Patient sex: M
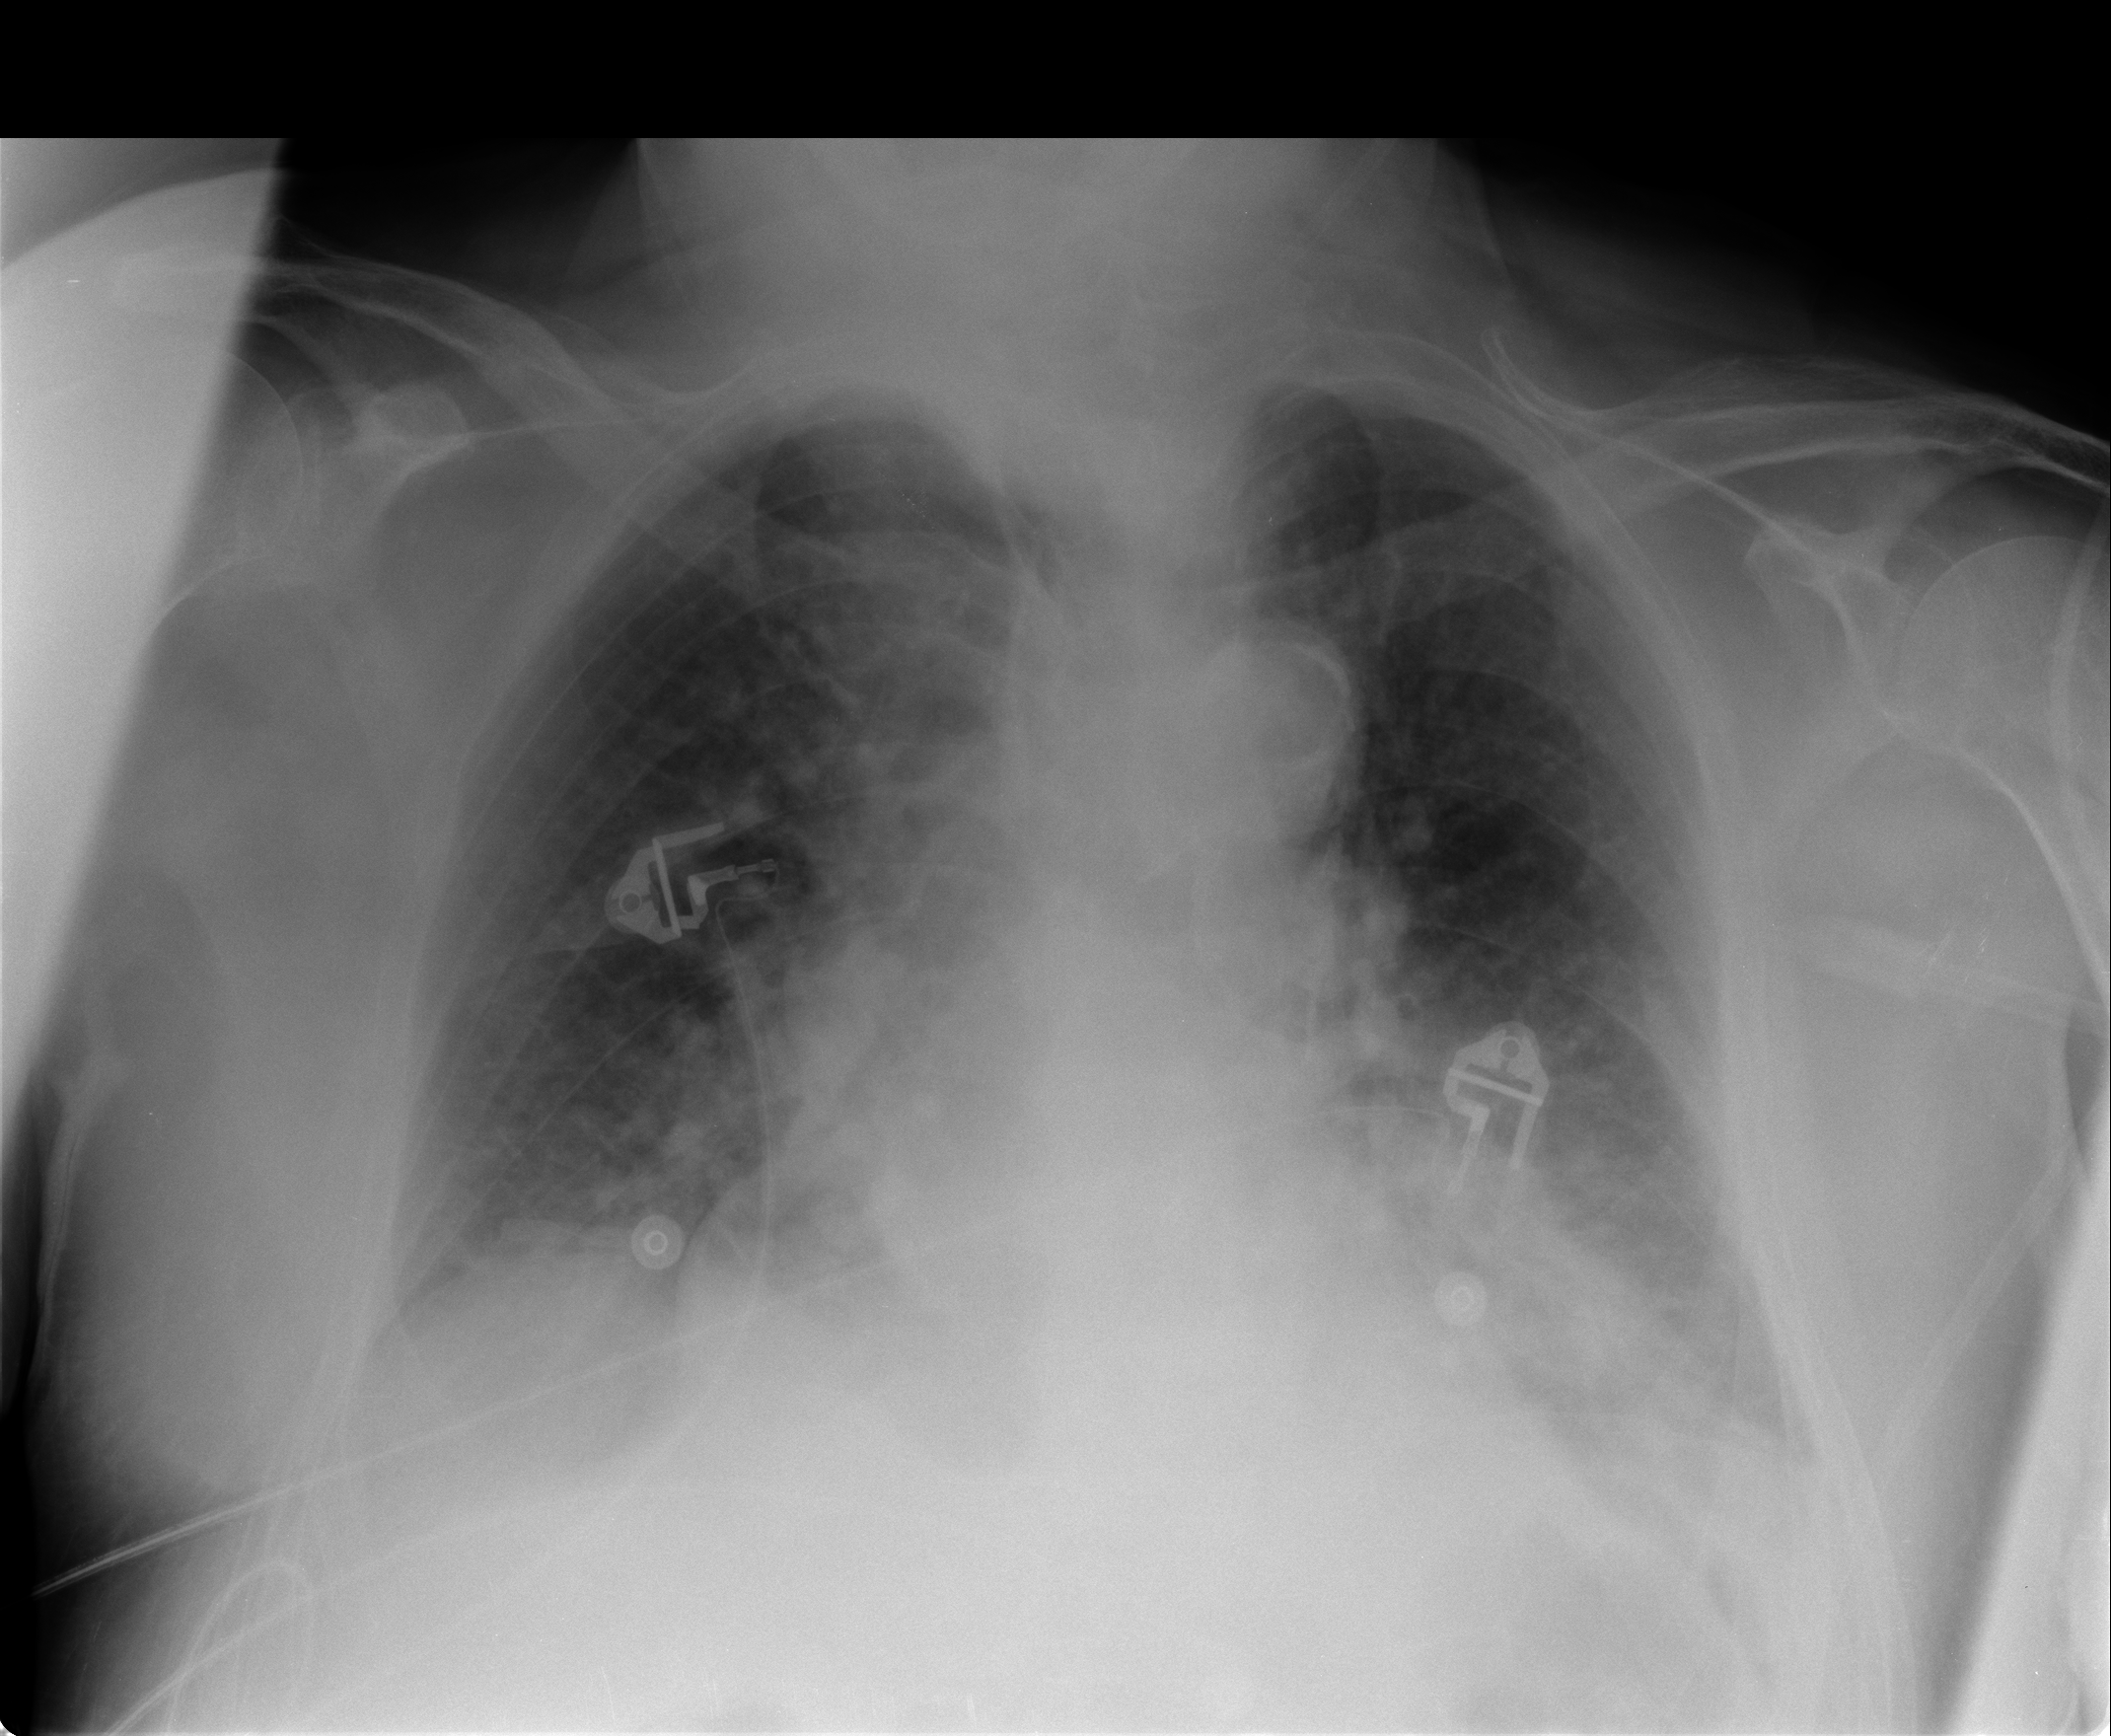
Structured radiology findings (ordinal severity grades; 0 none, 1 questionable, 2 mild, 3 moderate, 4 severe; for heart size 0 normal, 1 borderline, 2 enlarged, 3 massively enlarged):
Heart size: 2
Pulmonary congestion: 3
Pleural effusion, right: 1
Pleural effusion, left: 2
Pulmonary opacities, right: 1
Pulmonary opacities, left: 1
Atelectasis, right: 2
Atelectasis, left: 2